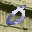
Label: 0